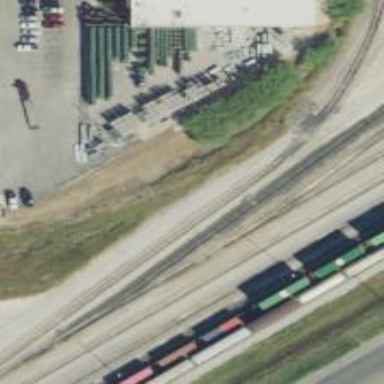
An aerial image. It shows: Wedge used for railway derailment.